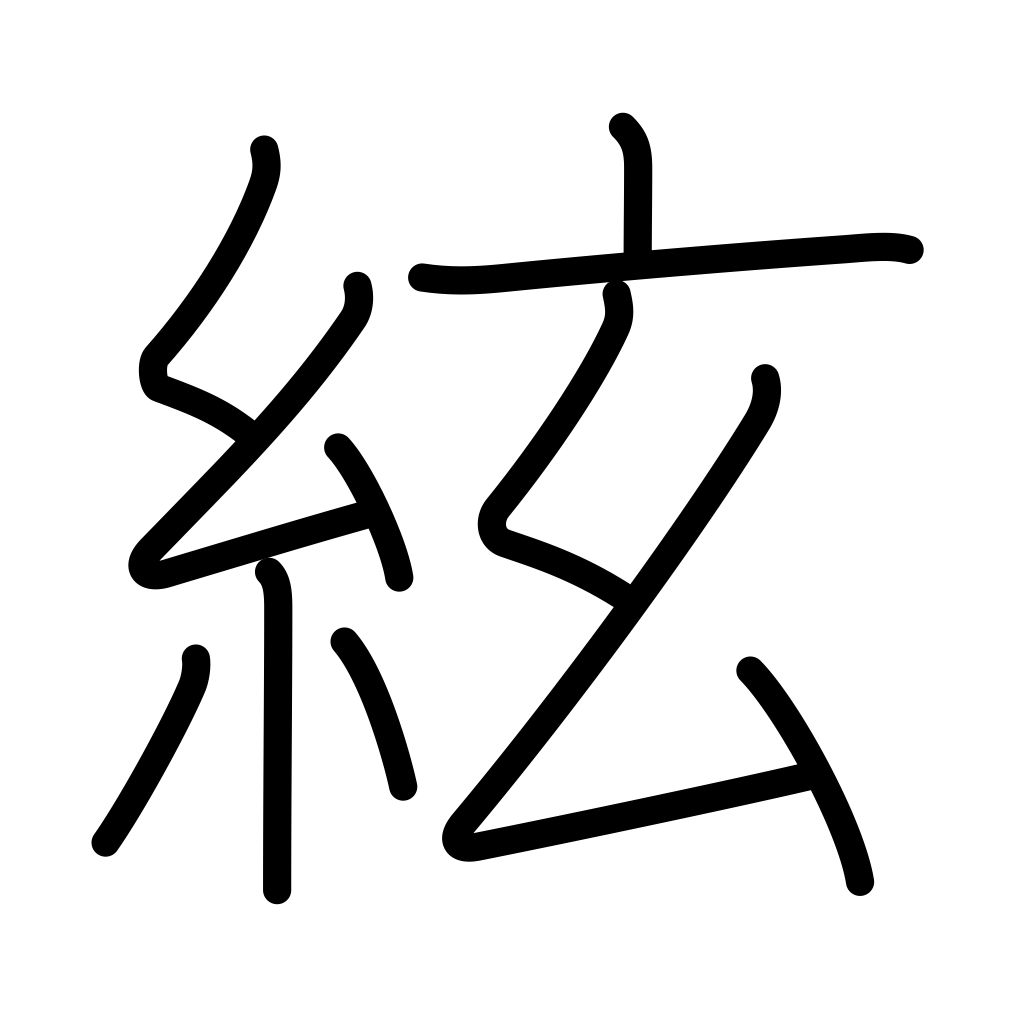
Meaning: string, cord, samisen music